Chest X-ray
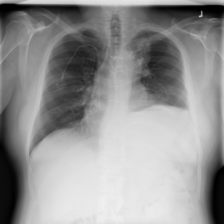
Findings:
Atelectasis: negative
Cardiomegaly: negative
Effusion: negative
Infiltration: negative
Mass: negative
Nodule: negative
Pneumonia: negative
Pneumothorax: negative
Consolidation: negative
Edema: negative
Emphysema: negative
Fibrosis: negative
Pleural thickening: positive
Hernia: negative